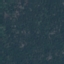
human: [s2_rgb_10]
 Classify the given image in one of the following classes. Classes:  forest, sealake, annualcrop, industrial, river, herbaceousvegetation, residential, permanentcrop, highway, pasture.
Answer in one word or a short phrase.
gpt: Forest